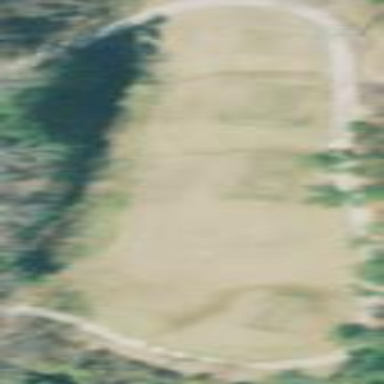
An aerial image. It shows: Rough area on grassy golf course.